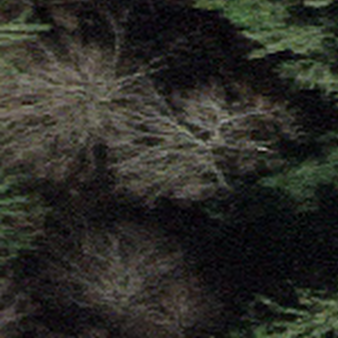
Label: other